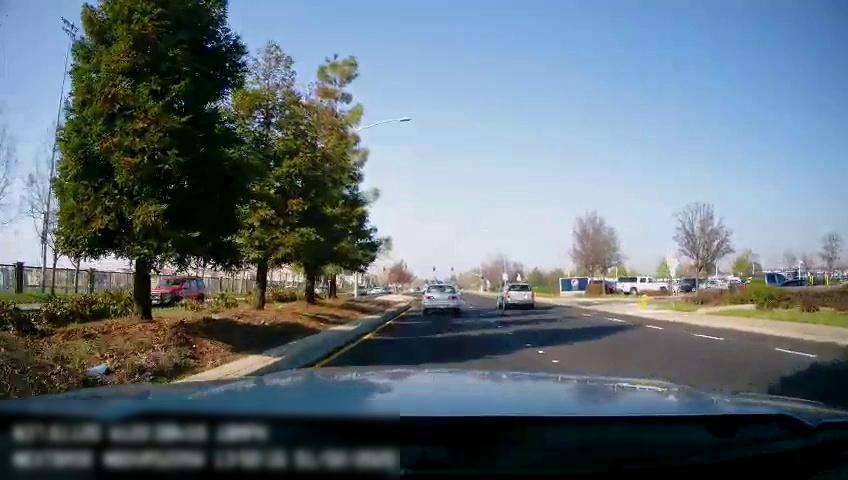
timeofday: Day
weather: Sunny
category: Drivable Space
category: Vehicles | SUV
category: Vehicles | SUV
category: Vehicles | Truck
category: Vehicles | SUV
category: Vehicles | Car
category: Lanes | Current Lane
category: Lanes | Current Lane
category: Lanes | Alternate Lane